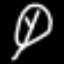
Label: leaf